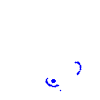
Particle: kaon